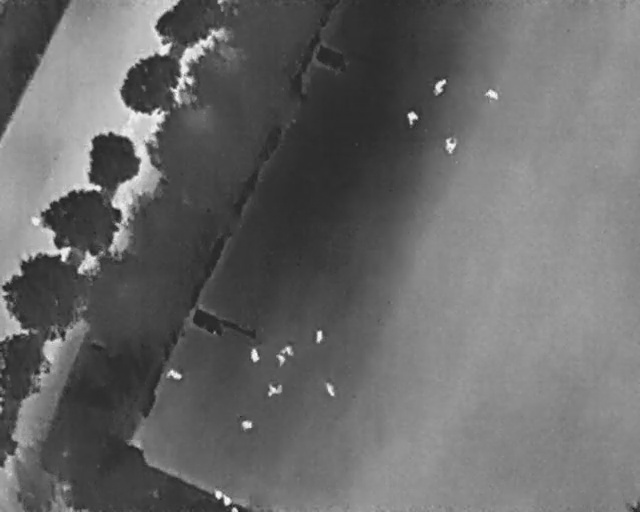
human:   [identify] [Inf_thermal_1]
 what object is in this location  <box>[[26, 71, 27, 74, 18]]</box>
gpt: <ref>1 medium person at the bottom left</ref>